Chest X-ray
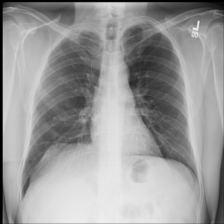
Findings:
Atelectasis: negative
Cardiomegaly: negative
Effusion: negative
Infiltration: negative
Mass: negative
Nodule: negative
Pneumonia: negative
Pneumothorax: negative
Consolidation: negative
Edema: negative
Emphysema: negative
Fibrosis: negative
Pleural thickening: negative
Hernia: negative